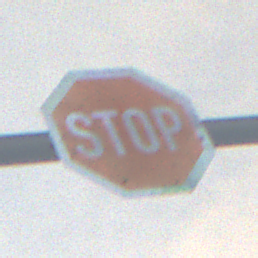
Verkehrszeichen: Stop
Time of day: SunriseSunset
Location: Outdoor (Nature)
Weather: PartlyCloudy
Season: NotSpecified
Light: Natural